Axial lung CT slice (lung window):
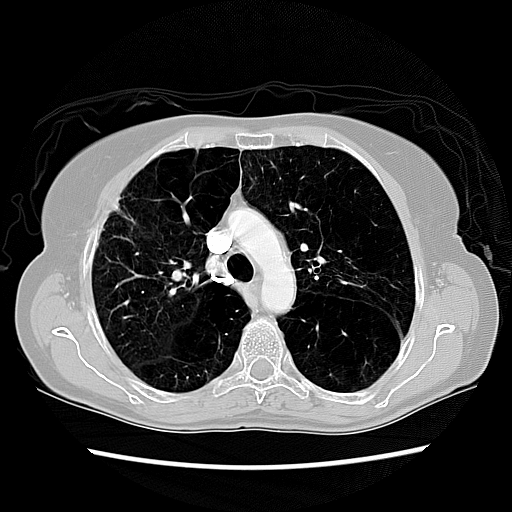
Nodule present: no